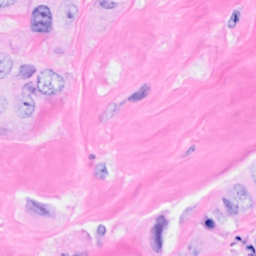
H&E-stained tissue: Breast